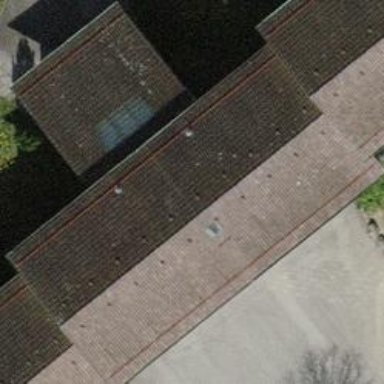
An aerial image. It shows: School building.